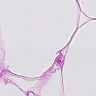
Metastatic tissue present: no